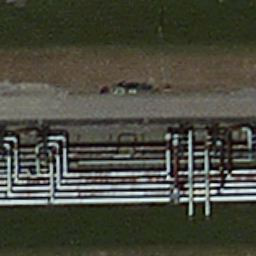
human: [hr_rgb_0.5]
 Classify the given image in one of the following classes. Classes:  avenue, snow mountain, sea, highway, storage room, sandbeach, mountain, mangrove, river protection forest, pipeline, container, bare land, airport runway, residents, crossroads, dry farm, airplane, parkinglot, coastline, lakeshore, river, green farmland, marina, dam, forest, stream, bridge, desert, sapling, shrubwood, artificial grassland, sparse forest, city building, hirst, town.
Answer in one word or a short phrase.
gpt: pipeline